Group 1:
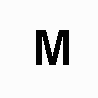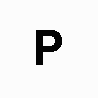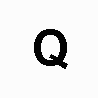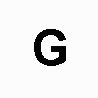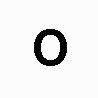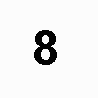
Group 2:
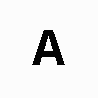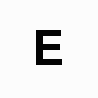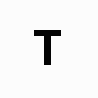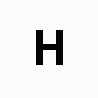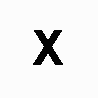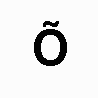
Rule separating the two groups: Can be hand-written without raising the pen vs. cannot be hand-written without raising the pen.
Concepts: write_in_single_stroke
Author: Merse E. Gáspár